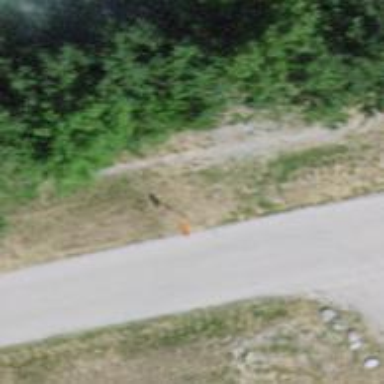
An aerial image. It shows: Pole supporting pipeline marker with roof cover.